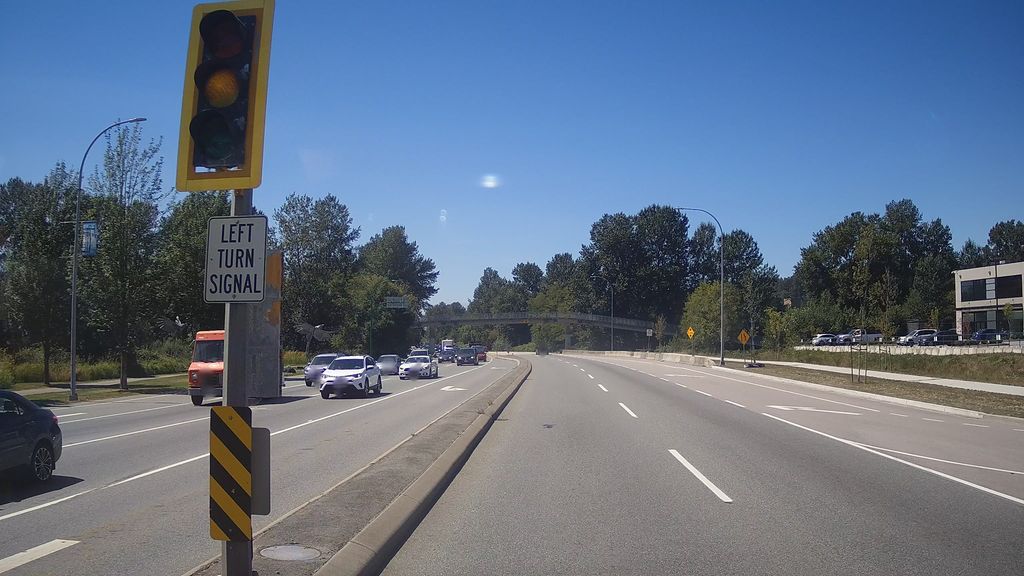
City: vancouver